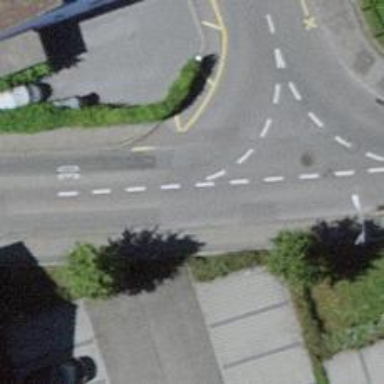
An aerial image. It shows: Kerb serving as barrier.